Brain MRI, t1w sequence, axial 2D slice.
Patient: age 34, sex F, weight 95 kg, height 1.95 m
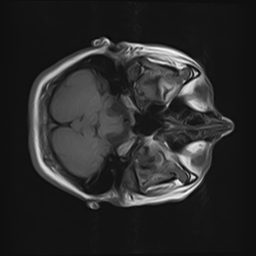